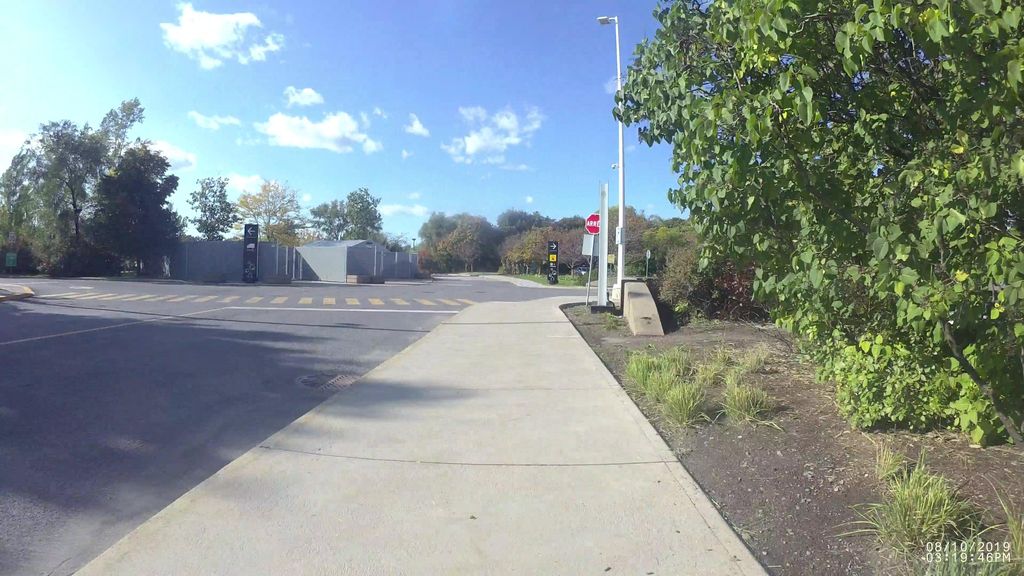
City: montreal